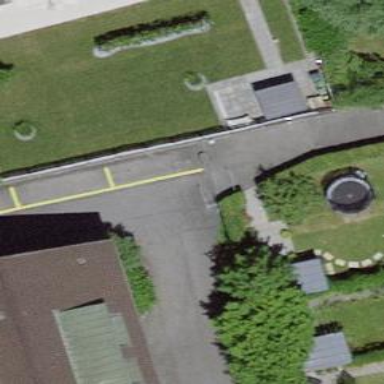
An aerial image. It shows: Cycle barrier.